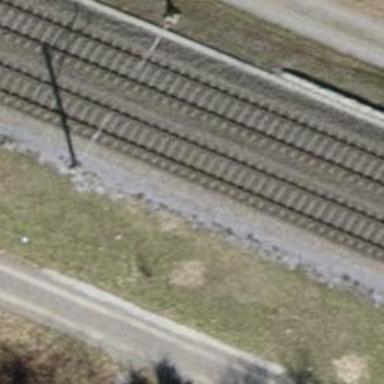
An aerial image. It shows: Single railway track with electrification through contact line.